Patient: sex F, age 55
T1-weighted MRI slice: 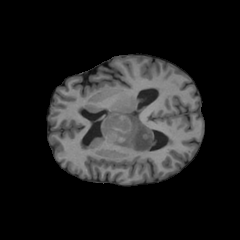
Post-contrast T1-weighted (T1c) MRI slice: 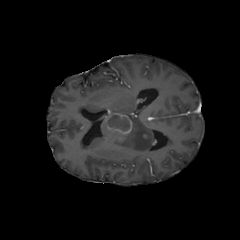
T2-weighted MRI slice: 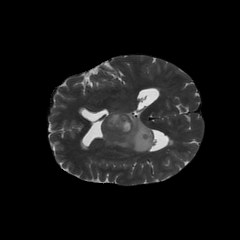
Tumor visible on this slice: yes
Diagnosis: Glioblastoma, IDH-wildtype
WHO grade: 4